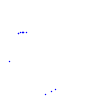
Particle: kaon